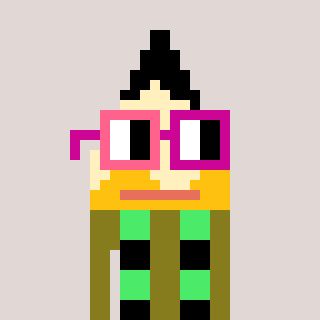
a pixel art character with square pink and red glasses, a pencil-shaped head and a gunk-colored body on a warm background